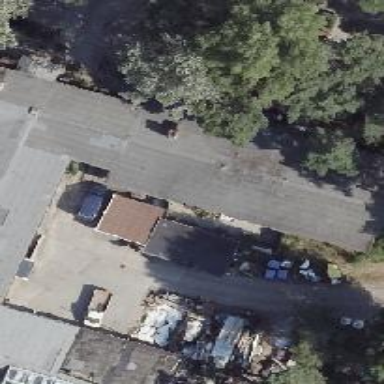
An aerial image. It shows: Shed.